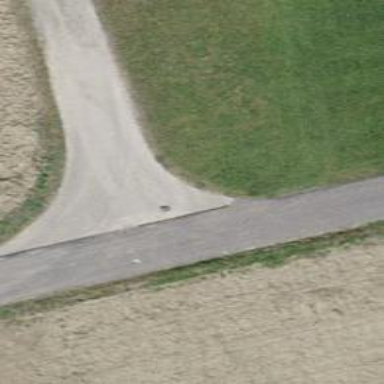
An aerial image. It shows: Residential road with asphalt surface. The road has grade1 track type.